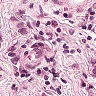
Metastatic tissue present: yes